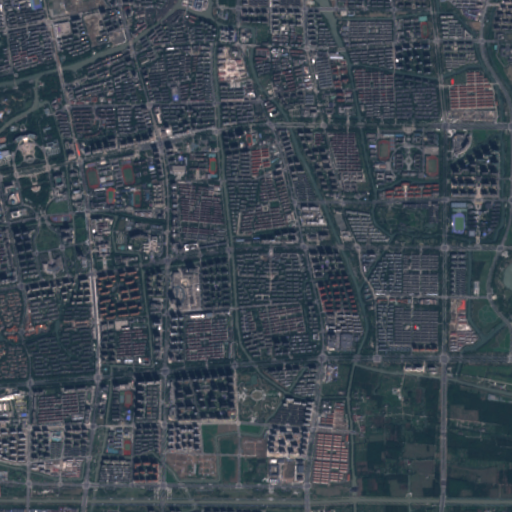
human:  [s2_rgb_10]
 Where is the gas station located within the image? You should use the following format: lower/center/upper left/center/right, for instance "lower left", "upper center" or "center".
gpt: The gas station is located in the lower left of the image.
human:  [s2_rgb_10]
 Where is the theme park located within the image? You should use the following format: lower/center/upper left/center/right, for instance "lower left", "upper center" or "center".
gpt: The theme park is located in the upper left of the image.
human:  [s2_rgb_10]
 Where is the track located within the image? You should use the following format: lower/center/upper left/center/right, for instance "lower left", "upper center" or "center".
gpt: There is no track in the image.